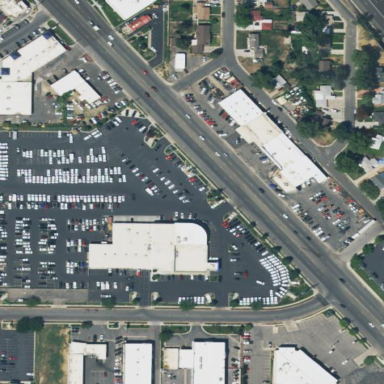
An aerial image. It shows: Retail area.